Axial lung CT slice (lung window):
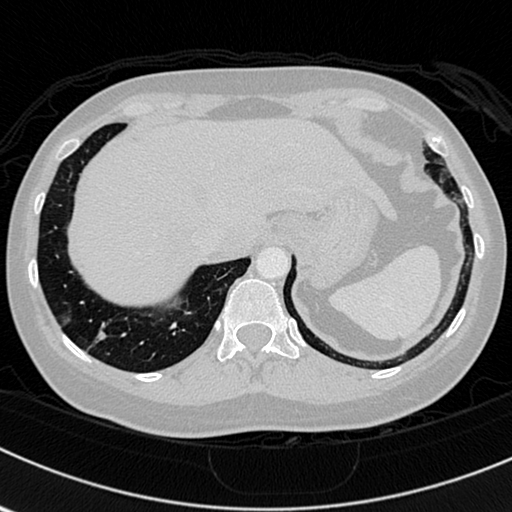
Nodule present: no